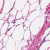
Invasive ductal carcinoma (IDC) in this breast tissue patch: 0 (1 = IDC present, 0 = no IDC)